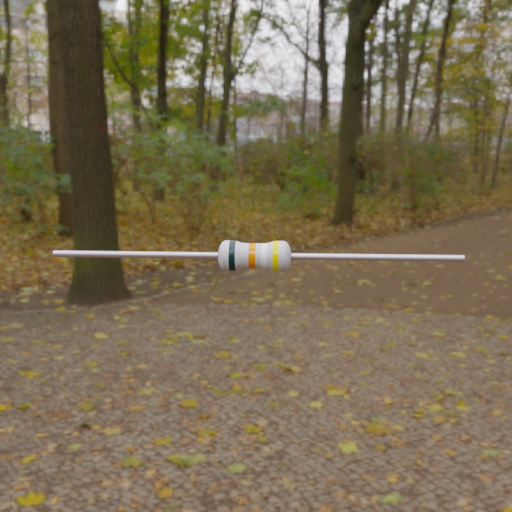
Resistor colour bands (in order): black, orange, white, yellow